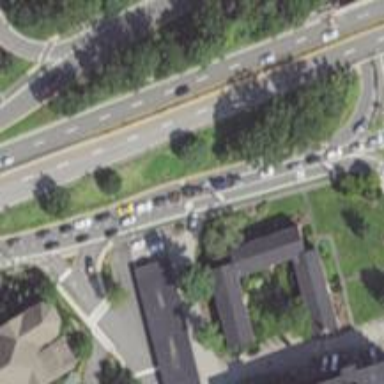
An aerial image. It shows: Trunk link highway.